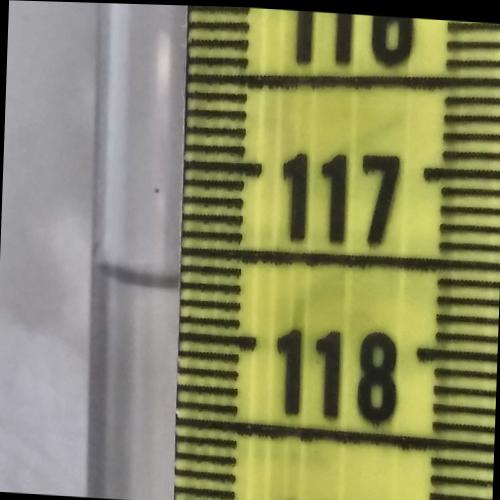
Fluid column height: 117.7 cm